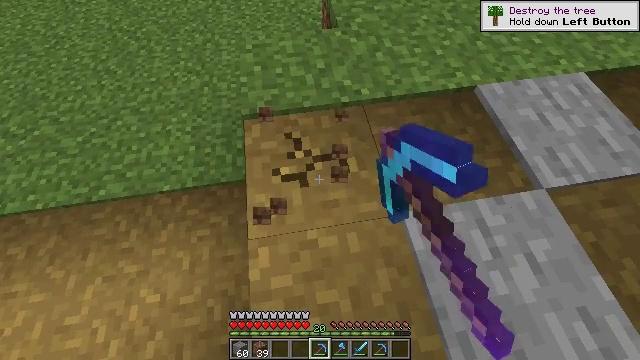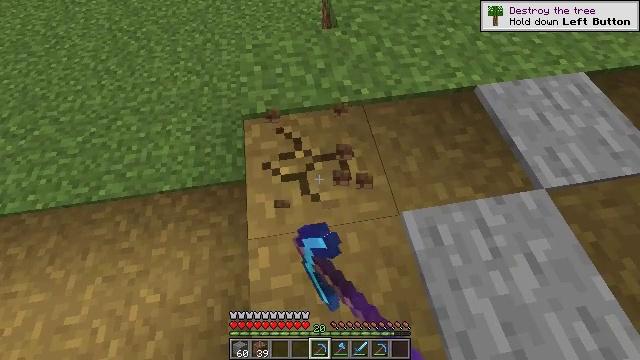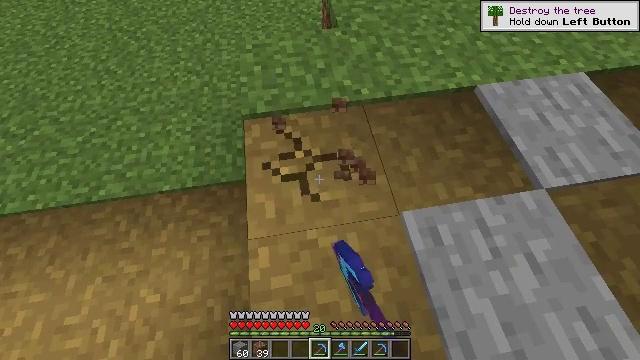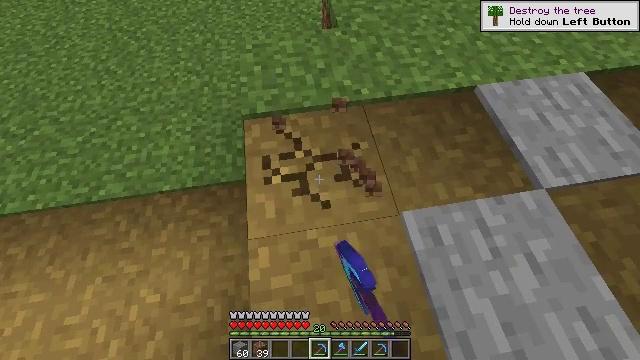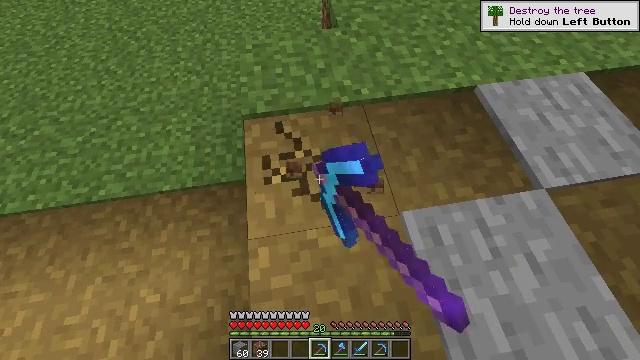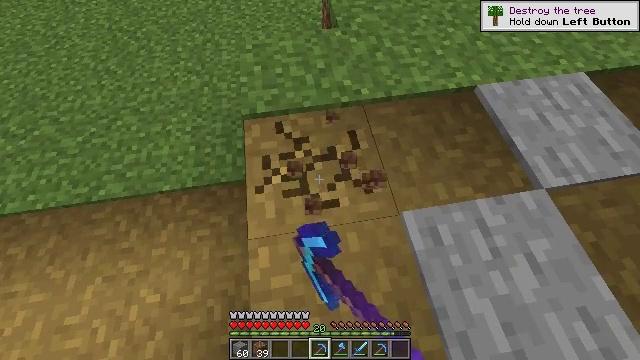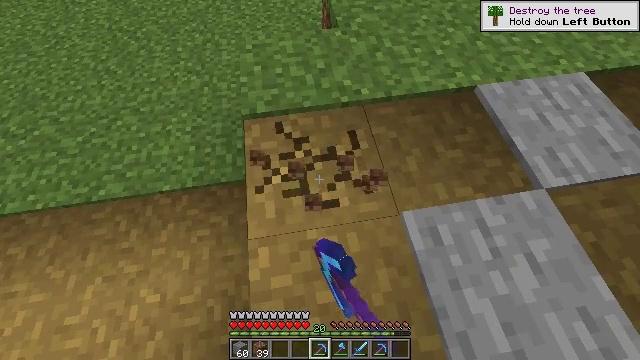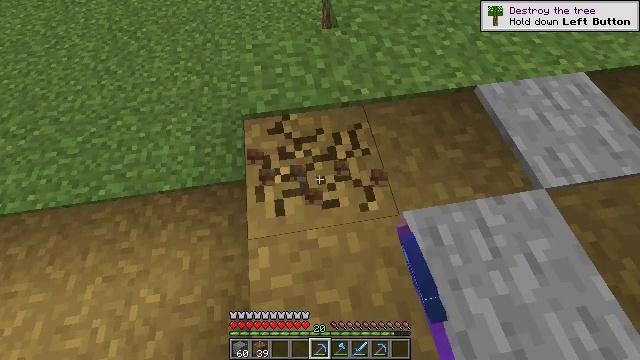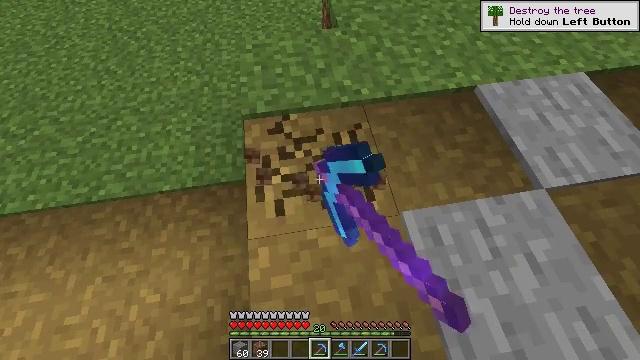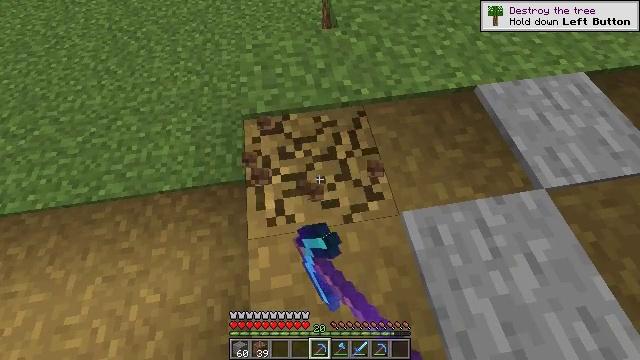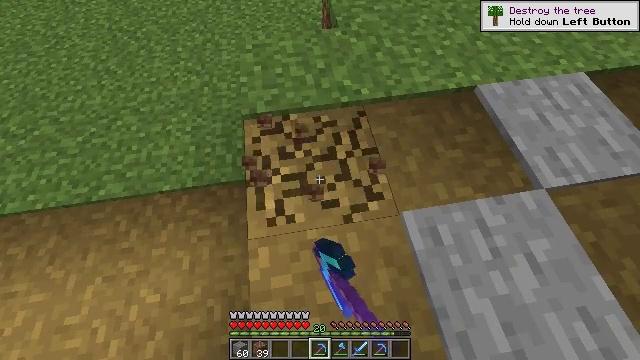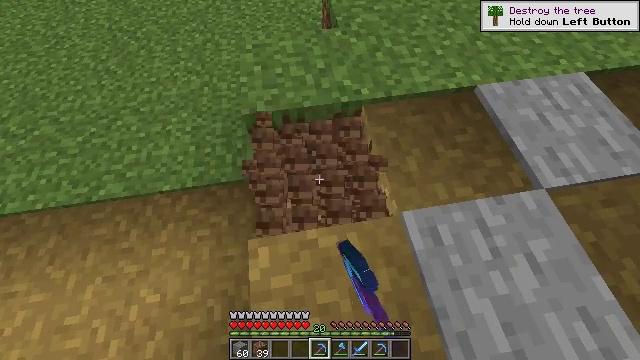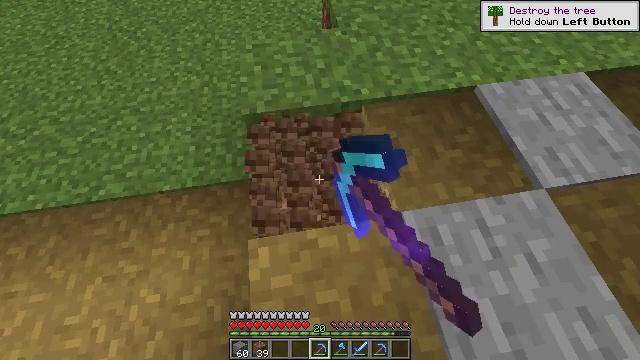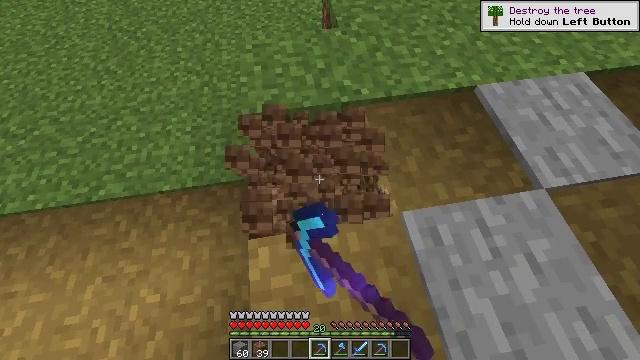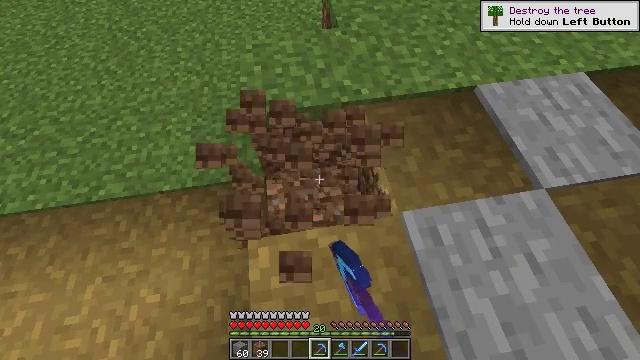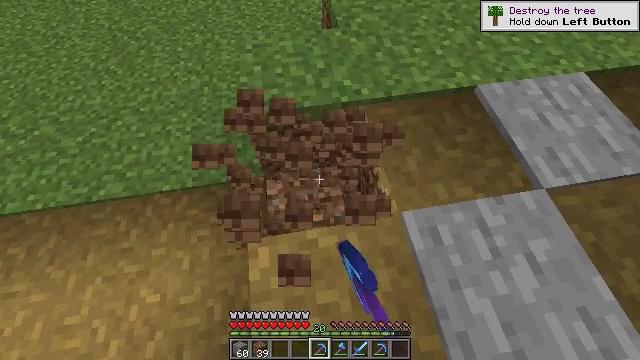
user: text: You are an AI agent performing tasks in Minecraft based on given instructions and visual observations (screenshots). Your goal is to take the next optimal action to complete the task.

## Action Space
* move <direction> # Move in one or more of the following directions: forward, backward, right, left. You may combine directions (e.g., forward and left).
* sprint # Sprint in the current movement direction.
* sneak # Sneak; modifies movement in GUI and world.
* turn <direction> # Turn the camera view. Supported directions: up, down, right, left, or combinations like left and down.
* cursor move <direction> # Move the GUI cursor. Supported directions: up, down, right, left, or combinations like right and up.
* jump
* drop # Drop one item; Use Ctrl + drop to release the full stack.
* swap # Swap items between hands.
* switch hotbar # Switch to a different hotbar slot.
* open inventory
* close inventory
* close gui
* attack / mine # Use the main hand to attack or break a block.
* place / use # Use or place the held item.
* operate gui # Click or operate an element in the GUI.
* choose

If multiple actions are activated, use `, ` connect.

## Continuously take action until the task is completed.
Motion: motion action
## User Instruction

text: Remove the grass path from the ground.
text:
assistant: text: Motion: attack / mine
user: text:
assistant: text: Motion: attack / mine
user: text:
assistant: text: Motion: attack / mine
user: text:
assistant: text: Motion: attack / mine
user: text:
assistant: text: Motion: attack / mine
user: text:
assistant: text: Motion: attack / mine
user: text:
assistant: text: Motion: attack / mine
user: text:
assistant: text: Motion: attack / mine
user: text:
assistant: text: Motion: attack / mine
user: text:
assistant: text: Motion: attack / mine
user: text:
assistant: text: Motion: attack / mine
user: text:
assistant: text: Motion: attack / mine
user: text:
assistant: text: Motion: attack / mine
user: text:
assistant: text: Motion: attack / mine
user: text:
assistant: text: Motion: no_op
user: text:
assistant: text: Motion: no_op